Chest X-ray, AP view. Patient: 15 years old, sex M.
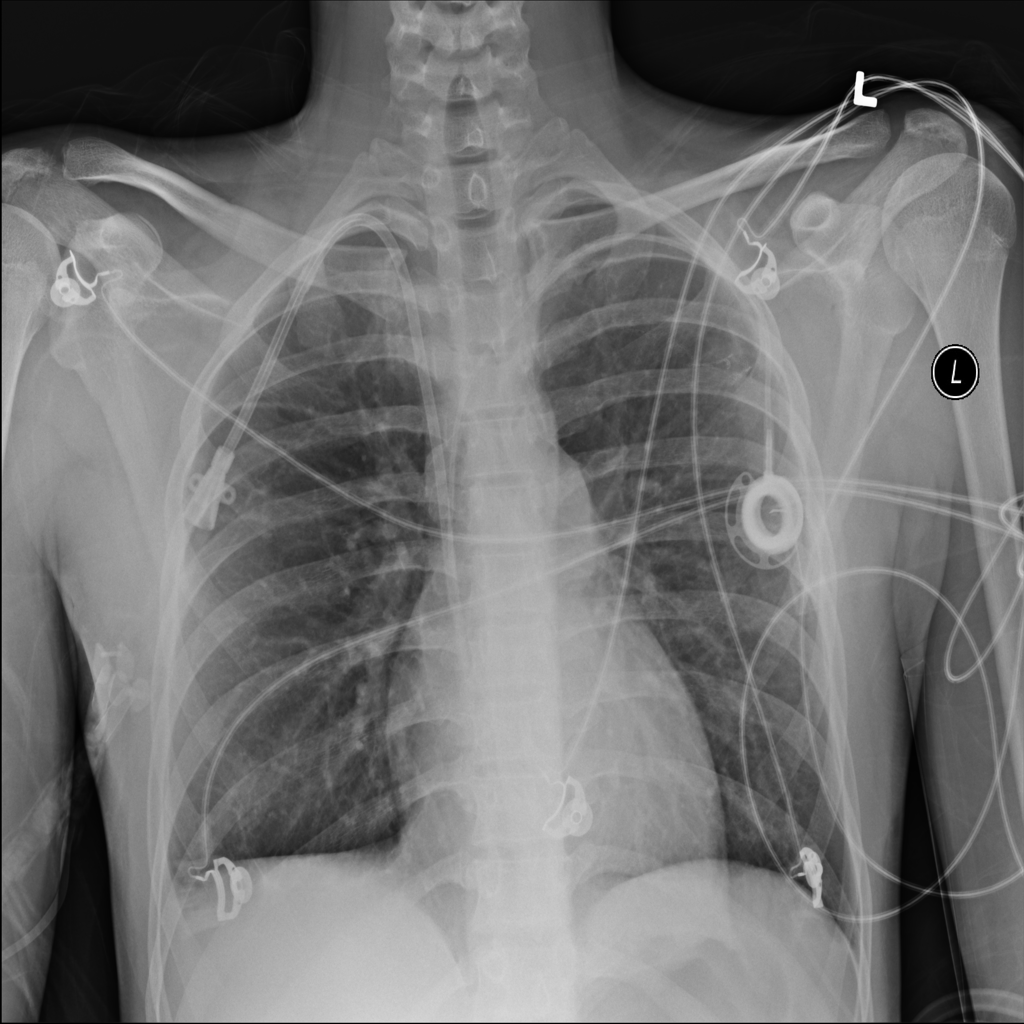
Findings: No Finding